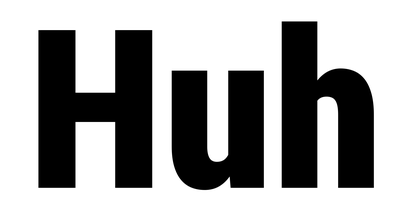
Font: Roboto_Condensed_Black